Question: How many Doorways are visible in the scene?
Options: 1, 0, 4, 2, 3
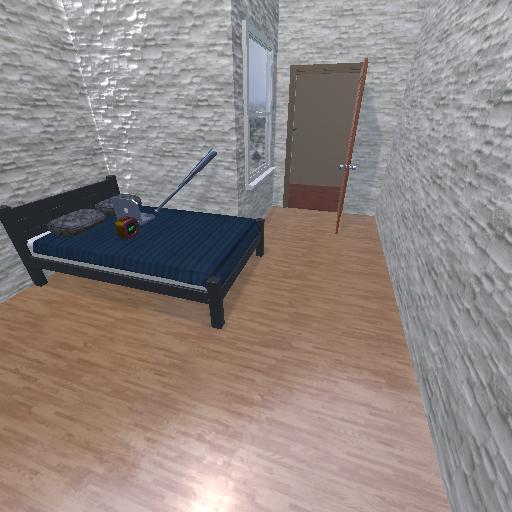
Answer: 1